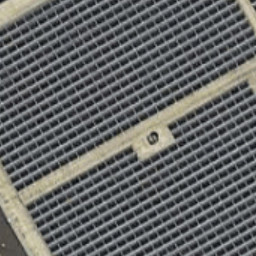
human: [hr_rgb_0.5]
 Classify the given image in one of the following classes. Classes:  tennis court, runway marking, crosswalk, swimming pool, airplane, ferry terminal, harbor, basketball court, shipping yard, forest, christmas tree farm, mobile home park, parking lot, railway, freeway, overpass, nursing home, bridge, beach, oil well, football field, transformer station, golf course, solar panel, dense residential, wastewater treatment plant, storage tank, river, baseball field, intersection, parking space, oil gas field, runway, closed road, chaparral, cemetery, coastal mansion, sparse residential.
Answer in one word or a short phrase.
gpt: solar panel